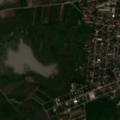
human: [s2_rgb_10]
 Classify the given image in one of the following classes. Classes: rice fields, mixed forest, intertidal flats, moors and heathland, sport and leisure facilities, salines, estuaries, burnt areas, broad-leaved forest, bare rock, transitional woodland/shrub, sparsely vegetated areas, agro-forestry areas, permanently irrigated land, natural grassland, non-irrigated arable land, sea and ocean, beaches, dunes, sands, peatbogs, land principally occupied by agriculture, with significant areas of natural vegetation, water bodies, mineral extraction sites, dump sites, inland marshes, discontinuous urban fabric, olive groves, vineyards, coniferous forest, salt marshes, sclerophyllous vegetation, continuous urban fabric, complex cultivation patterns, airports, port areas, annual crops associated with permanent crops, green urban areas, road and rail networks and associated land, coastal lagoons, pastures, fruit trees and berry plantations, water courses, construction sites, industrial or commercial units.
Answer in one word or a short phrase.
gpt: discontinuous urban fabric, vineyards, complex cultivation patterns, natural grassland, inland marshes, water bodies